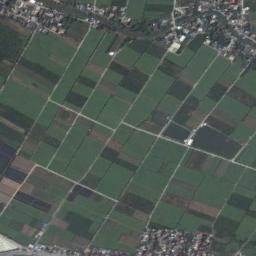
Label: rectangular_farmland